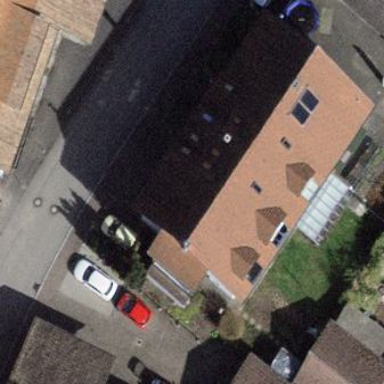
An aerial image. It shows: Terrace building.